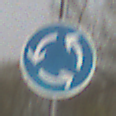
Verkehrszeichen: Kreisverkehr
Umgebung: Outdoor, Suburban
Tageszeit: MorningAfternoon
Wetter: Overcast
Licht: Natural
Jahreszeit: NotSpecified
Kontrast: LowContrast